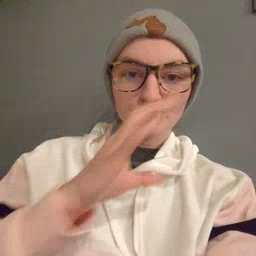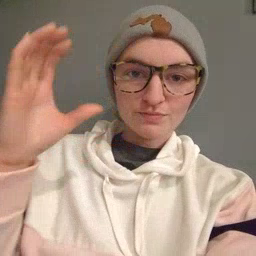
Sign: cloud